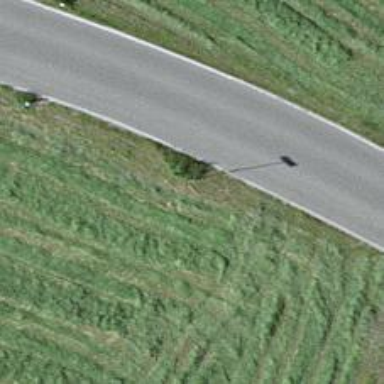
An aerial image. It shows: Pole with roof cover.